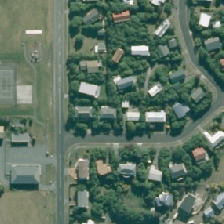
Land cover: urban_build_up